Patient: sex M, age 42
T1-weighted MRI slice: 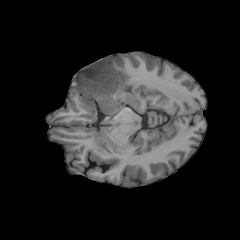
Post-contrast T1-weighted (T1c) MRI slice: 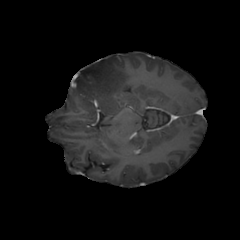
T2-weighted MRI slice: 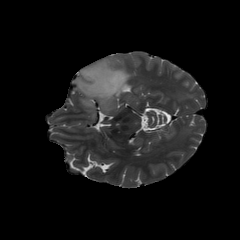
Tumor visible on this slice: yes
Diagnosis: Astrocytoma, IDH-mutant
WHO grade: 4